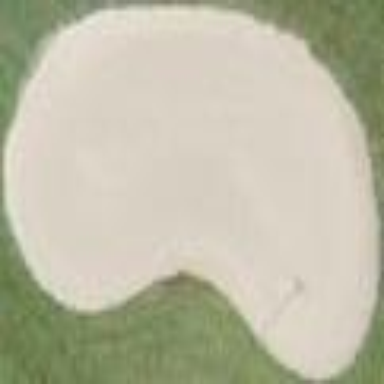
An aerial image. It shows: Sandy area is golf bunker.